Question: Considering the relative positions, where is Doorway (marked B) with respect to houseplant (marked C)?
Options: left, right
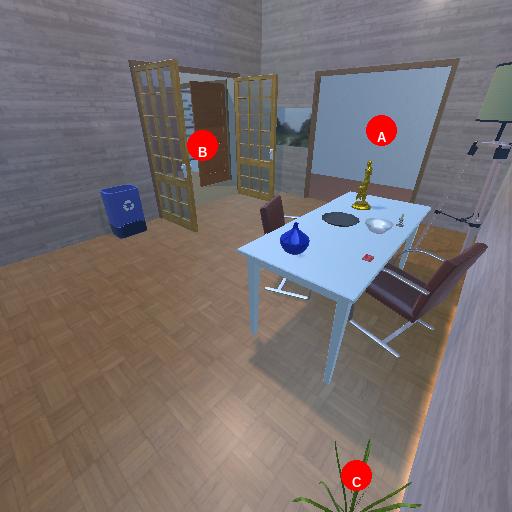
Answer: left